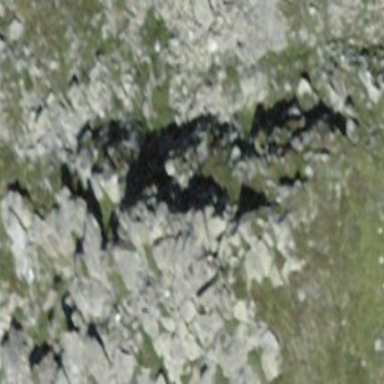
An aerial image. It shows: Landscape dominated by bare rock.